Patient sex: M
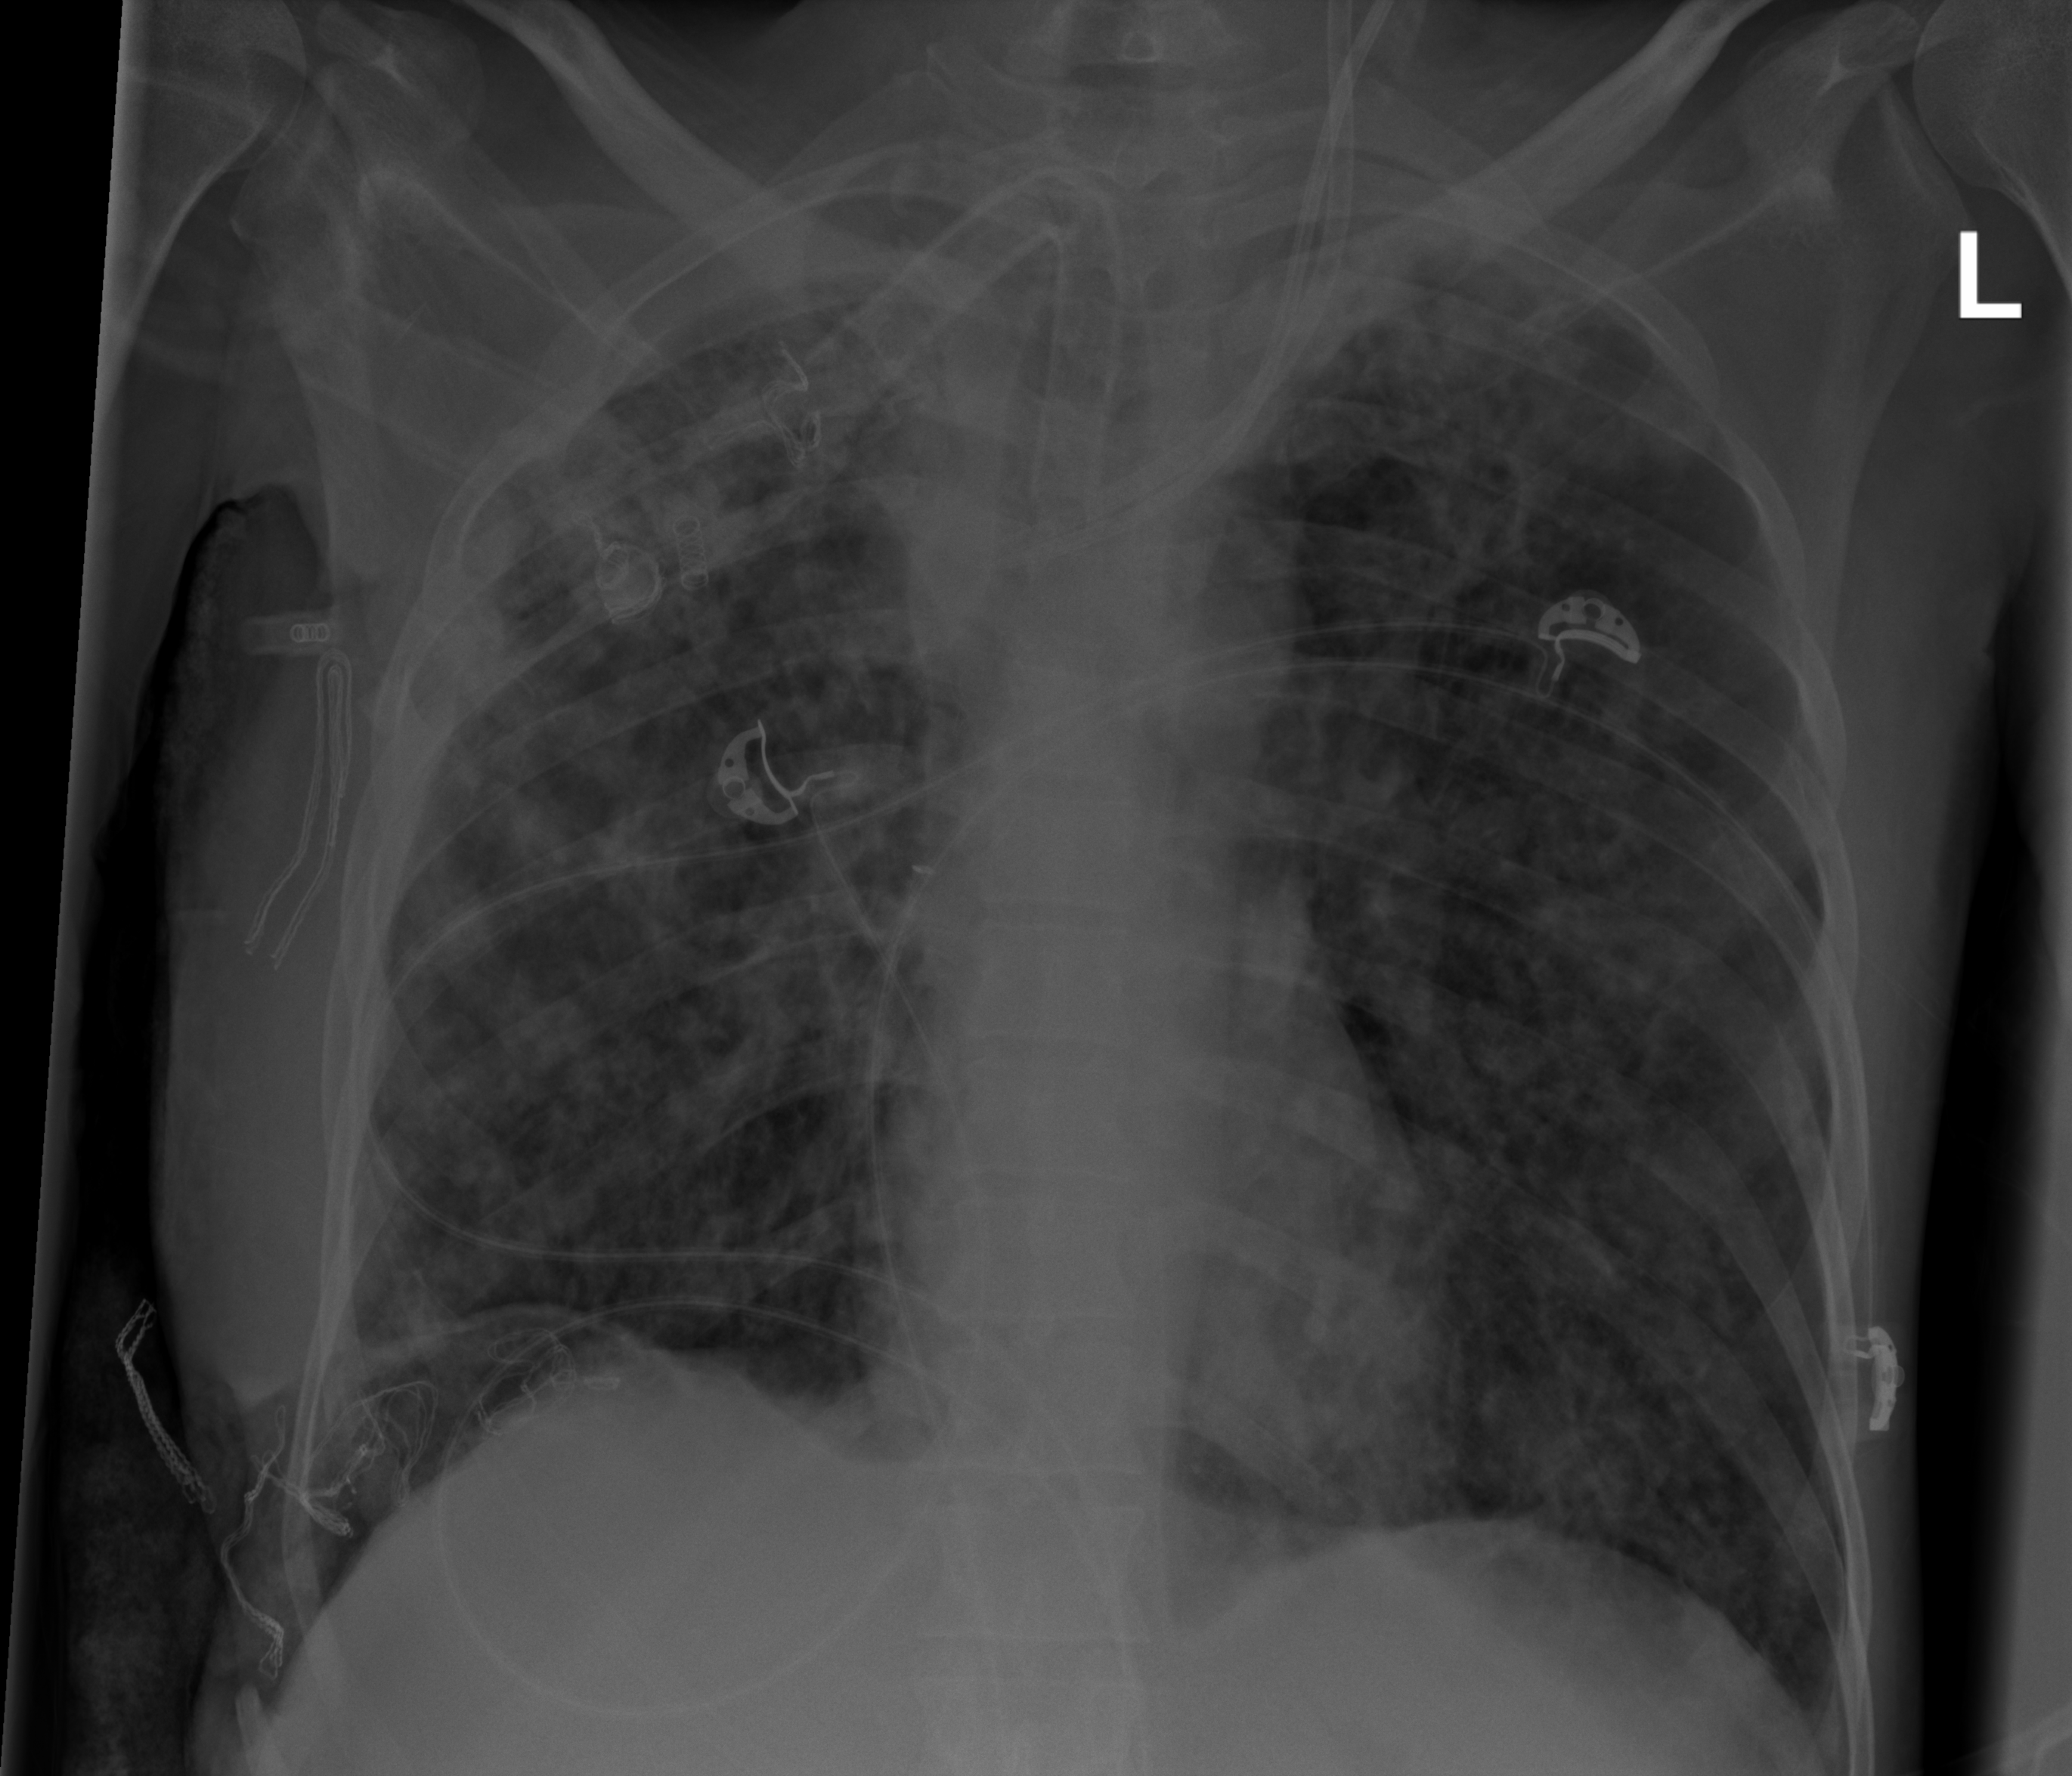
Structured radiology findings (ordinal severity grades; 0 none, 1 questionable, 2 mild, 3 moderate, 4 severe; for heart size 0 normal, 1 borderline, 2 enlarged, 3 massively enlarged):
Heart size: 0
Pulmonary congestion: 0
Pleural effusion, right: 2
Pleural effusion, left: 0
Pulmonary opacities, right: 3
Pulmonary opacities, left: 3
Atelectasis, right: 3
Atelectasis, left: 2